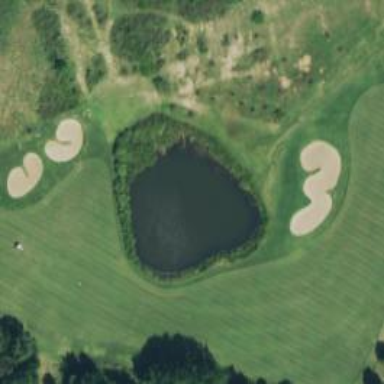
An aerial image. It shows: Water hazard on golf course. The hazard is natural water feature.